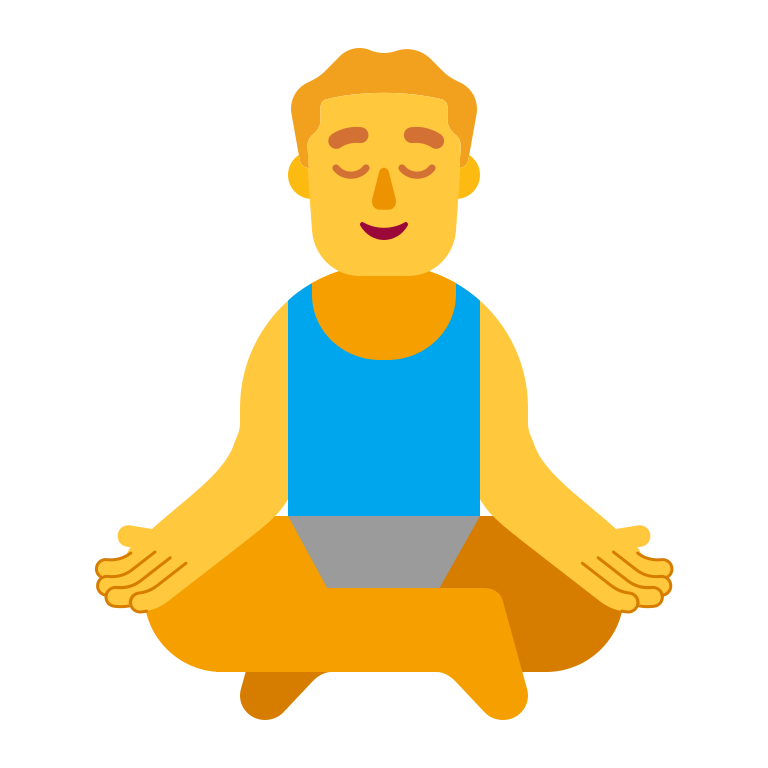
man in lotus position flat default